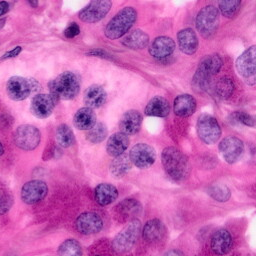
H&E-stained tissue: Pancreatic